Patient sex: M
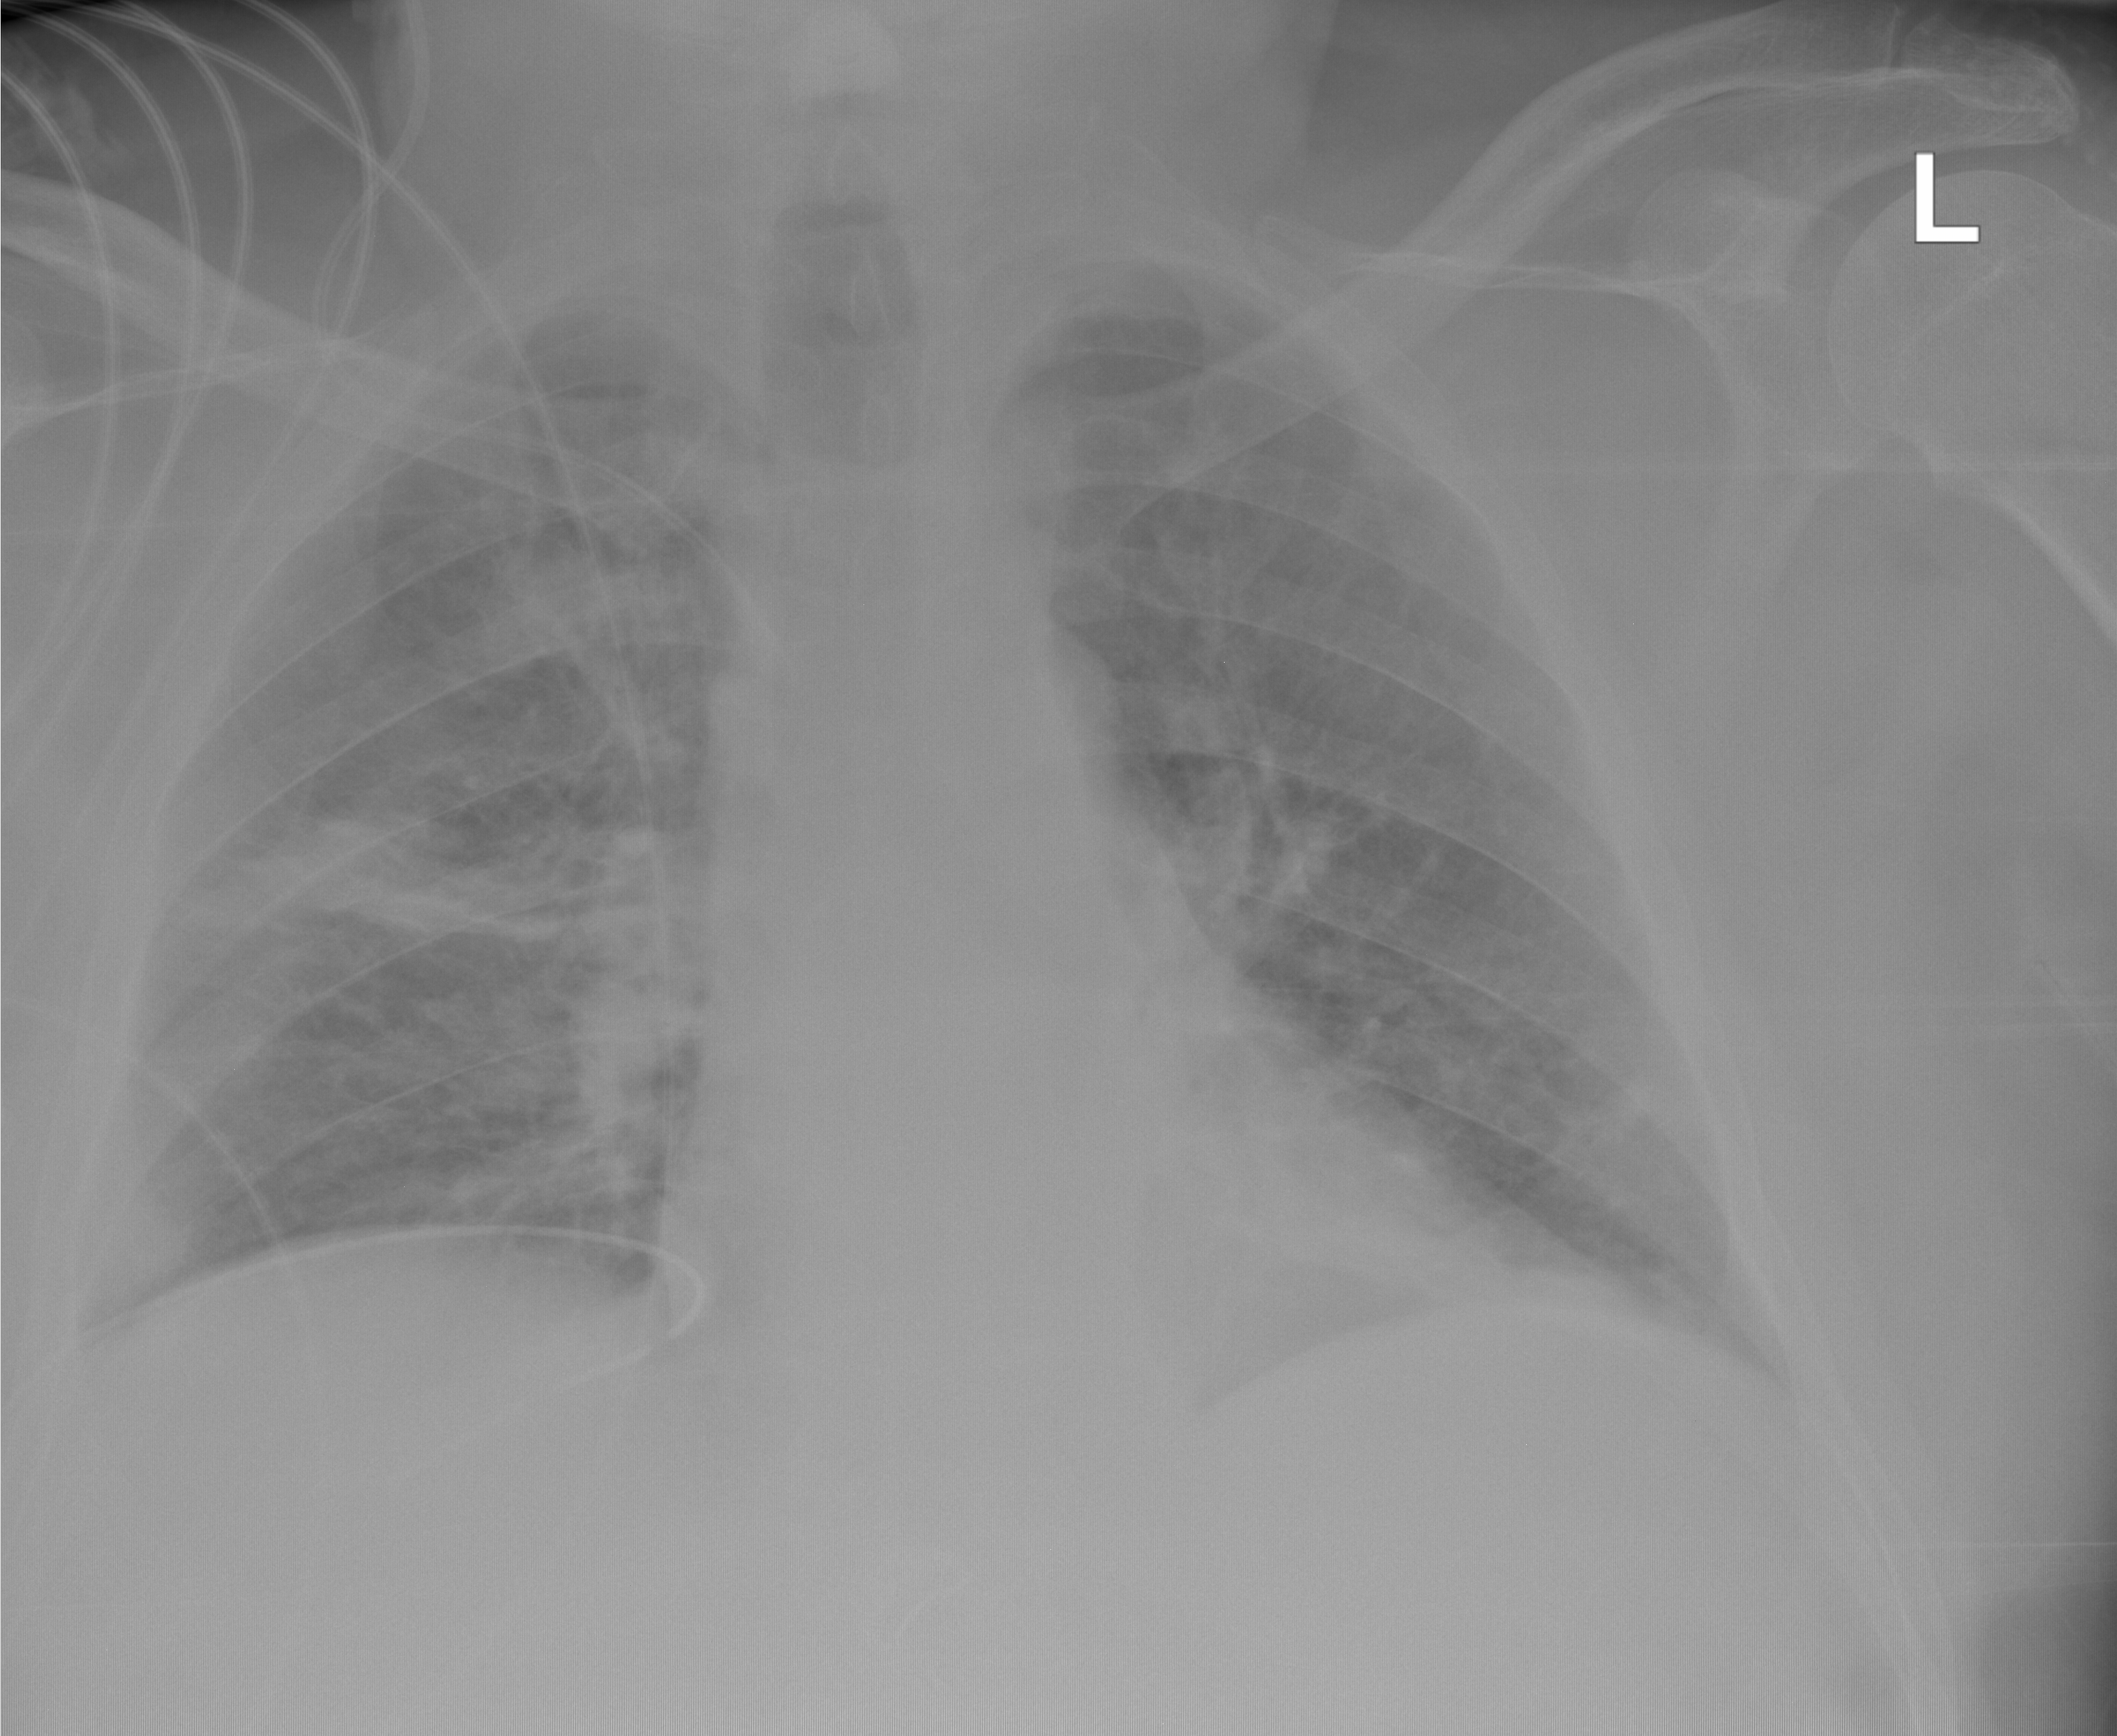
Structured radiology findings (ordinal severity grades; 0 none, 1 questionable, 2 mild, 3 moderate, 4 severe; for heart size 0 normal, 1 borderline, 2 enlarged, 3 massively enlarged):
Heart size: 1
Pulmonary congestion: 2
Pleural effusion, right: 0
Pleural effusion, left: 0
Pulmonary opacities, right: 2
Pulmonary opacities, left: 0
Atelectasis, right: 2
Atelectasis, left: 2